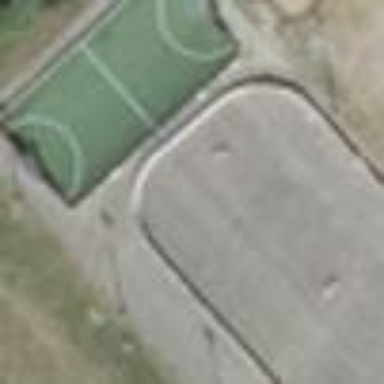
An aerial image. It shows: Pitch for leisure activities.